Question: I've got a box plot ('CategoryPlot) with a custom'BoxAndWhiskerRenderer'. A series of bins forms the categories. I want to mark the from one category to another with a vertical line.
For example in the following figure, a line marks the sixth category, however I want it to appear the fifth and sixth category:

'''
val mark = new CategoryMarker(splitBin)
mark.setDrawAsLine(true)
plot.addDomainMarker(mark, Layer.BACKGROUND)
'''
What is the best/easiest way to achieve this?
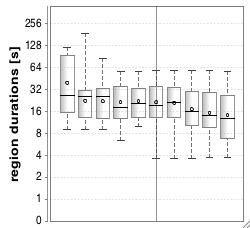
Answer: Since I already had a custom renderer, I hooked into the 'drawDomainMarker' method, checking for the presence of a custom sub type of 'CategoryMarker':
'''
class LeftCategoryMarker(key: Comparable[_], paint: Paint, stroke: Stroke)
extends CategoryMarker(key, paint, stroke) {
def this(key: Comparable[_]) = this(key, Color.gray, new BasicStroke(1.0f))
}
'''
Then the draw method diverts:
'''
override def drawDomainMarker(g2: Graphics2D, plot: CategoryPlot, axis: CategoryAxis,
marker: CategoryMarker, dataArea: Rectangle2D): Unit =
marker match {
case _: LeftCategoryMarker => drawLeftMarker(g2, plot, axis, marker, dataArea)
case _ => super.drawDomainMarker(g2, plot, axis, marker, dataArea)
}
'''
'''
private def drawLeftMarker(g2: Graphics2D, plot: CategoryPlot, axis: CategoryAxis,
marker: CategoryMarker, dataArea: Rectangle2D): Unit = {
val cat = marker.getKey
val dataset = plot.getDataset(plot.getIndexOf(this))
val catIdx = dataset.getColumnIndex(cat)
if (catIdx < 0) return
val savedComposite = g2.getComposite
g2.setComposite(AlphaComposite.getInstance(AlphaComposite.SRC_OVER, marker.getAlpha))
axis.getCategoryMargin
val numCat = dataset.getColumnCount
val domainEdge = plot.getDomainAxisEdge
val left = axis.getCategoryStart (catIdx, numCat, dataArea, domainEdge)
val gap = calculateCategoryGapSize(axis , numCat, dataArea, domainEdge)
val v = left - gap/2
val line = if (plot.getOrientation == PlotOrientation.HORIZONTAL)
new Line2D.Double(dataArea.getMinX, v, dataArea.getMaxX, v)
else
new Line2D.Double(v, dataArea.getMinY, v, dataArea.getMaxY)
g2.setPaint (marker.getPaint )
g2.setStroke(marker.getStroke)
g2.draw(line)
g2.setComposite(savedComposite)
}
'''
And the following protected method from 'CategoryAxis' is needed to calculate the gap:
'''
private def calculateCategoryGapSize(axis: CategoryAxis, categoryCount: Int,
area: Rectangle2D, e: RectangleEdge): Double = {
if (categoryCount == 0) return 0.0
val available = if ((e == RectangleEdge.TOP) || (e == RectangleEdge.BOTTOM))
area.getWidth
else if ((e == RectangleEdge.LEFT) || (e == RectangleEdge.RIGHT))
area.getHeight
else
0.0
available * axis.getCategoryMargin / (categoryCount - 1)
}
'''